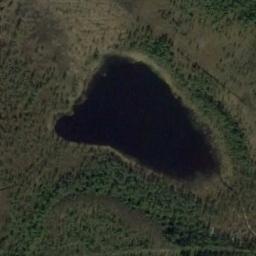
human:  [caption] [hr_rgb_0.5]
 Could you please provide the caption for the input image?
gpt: The lake lies in a sparse forest and the water is dark blue .

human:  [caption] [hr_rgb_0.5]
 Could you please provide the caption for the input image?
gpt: There are many trees around the lake .

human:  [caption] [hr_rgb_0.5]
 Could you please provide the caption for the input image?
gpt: An irregularly shaped deep blue lake surrounded by forest .

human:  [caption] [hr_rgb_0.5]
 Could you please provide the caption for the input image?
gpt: There are two lakes in the picture .

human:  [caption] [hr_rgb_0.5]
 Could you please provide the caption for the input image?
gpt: There are many green trees and some bare land around the lake .